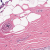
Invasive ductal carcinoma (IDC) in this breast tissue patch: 0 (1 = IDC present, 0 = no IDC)